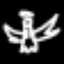
Label: angel